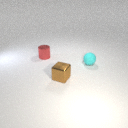
small cyan rubber sphere behind small brown metal cube